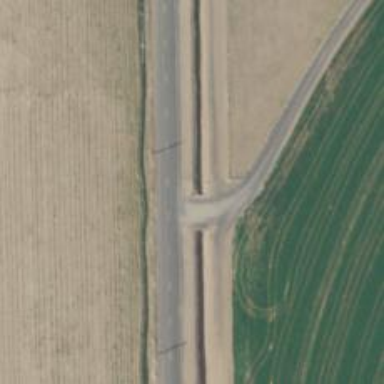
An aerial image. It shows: Culvert underpass for canal.